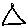
Label: triangle